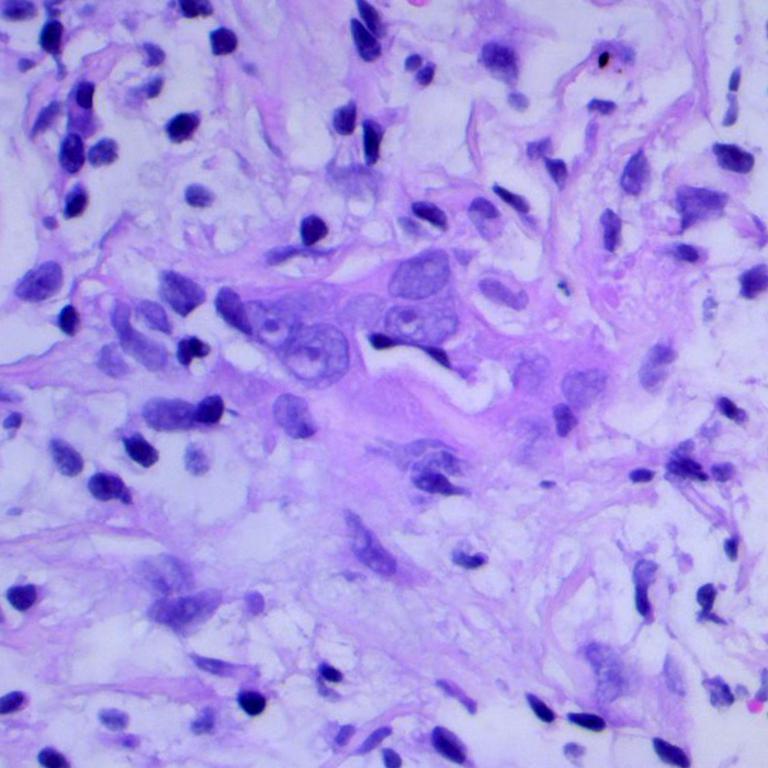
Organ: lung
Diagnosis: adenocarcinomas